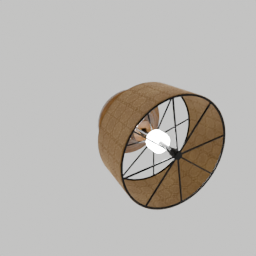
Label: lighting